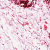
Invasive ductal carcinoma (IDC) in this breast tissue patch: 0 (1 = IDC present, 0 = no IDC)